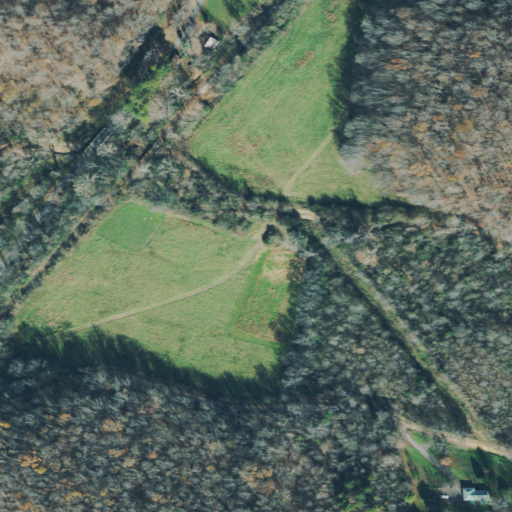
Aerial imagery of valley in Tennessee named Washer Hollow containing deciduous forest, pasture, open development, and mixed forest